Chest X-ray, PA view. Patient: 84 years old, sex M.
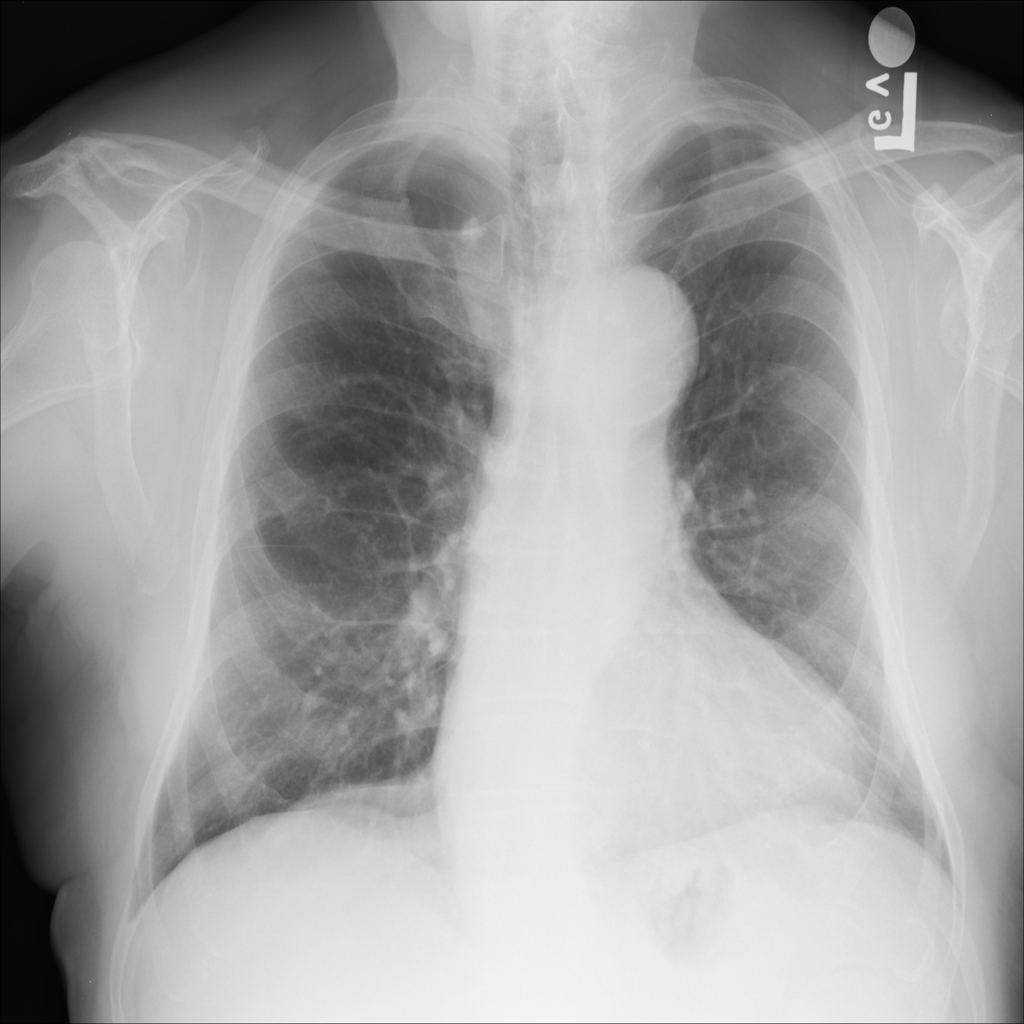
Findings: Nodule